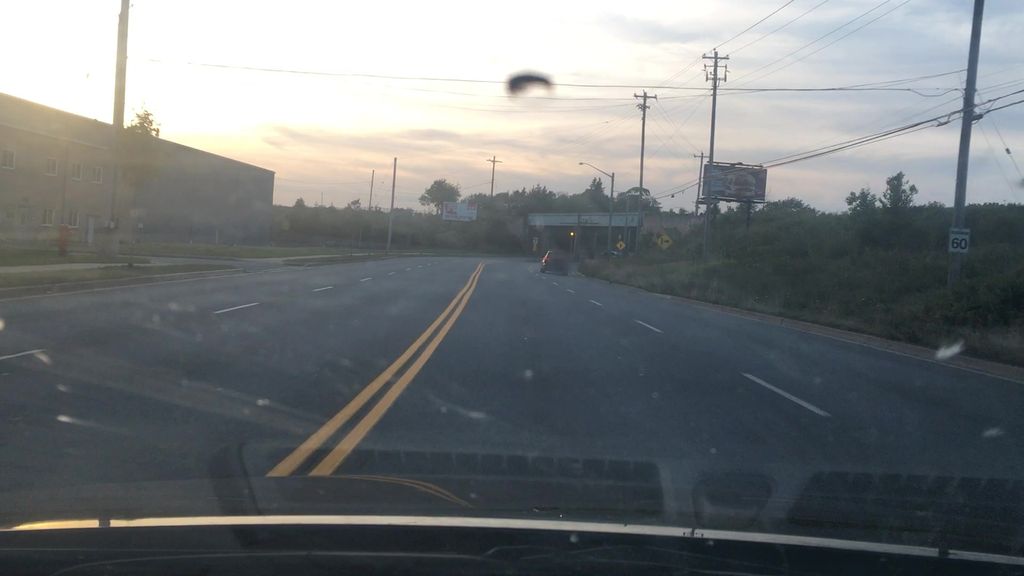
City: halifax